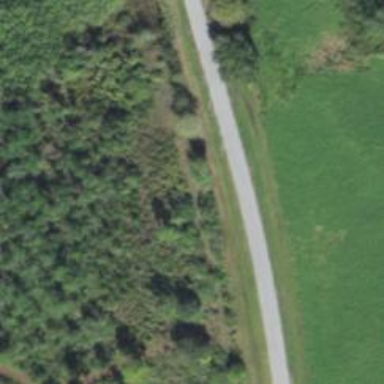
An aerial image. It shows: Abandoned railway intersecting residential road.